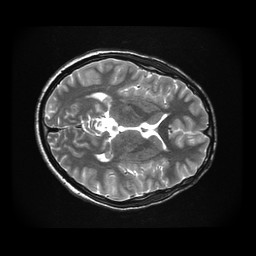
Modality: T2w
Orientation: axial
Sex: male
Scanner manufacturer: ge
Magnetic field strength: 3 T
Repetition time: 5 s
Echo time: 0.1022 s